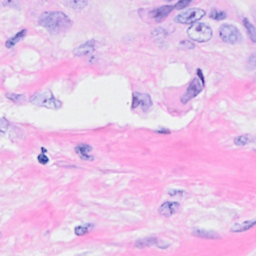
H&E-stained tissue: Breast